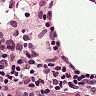
Metastatic tissue present: no